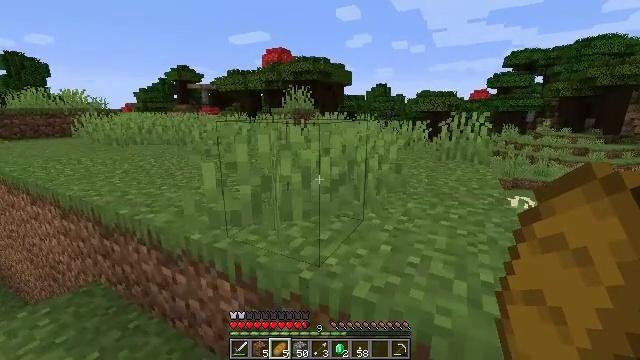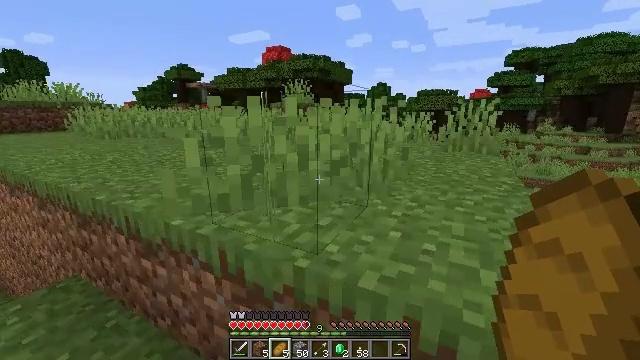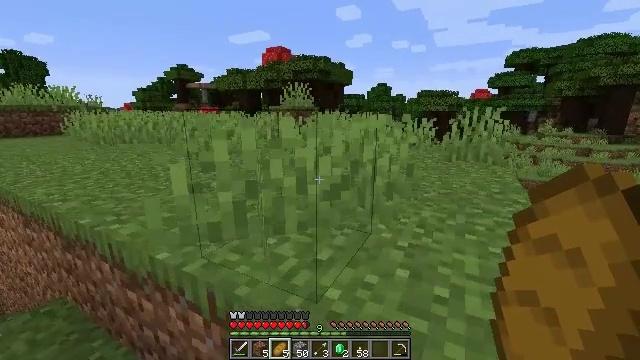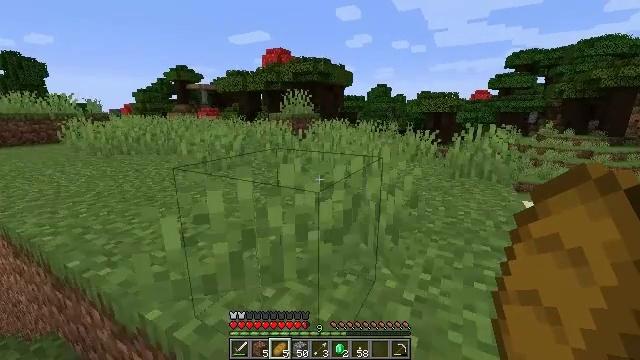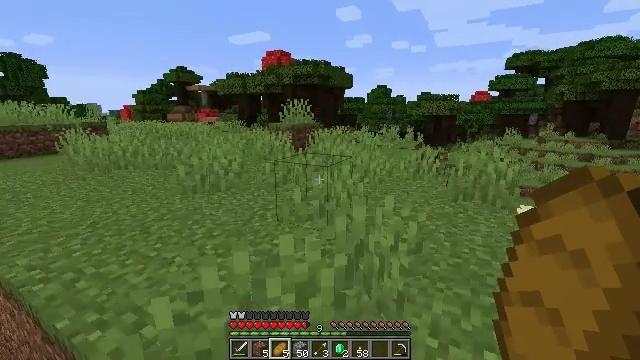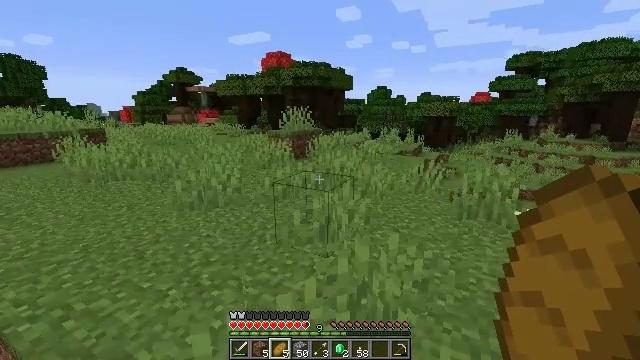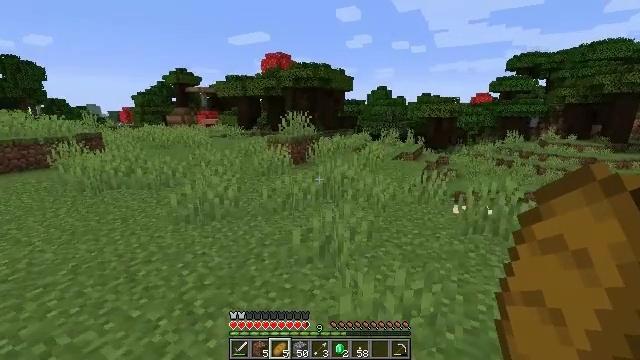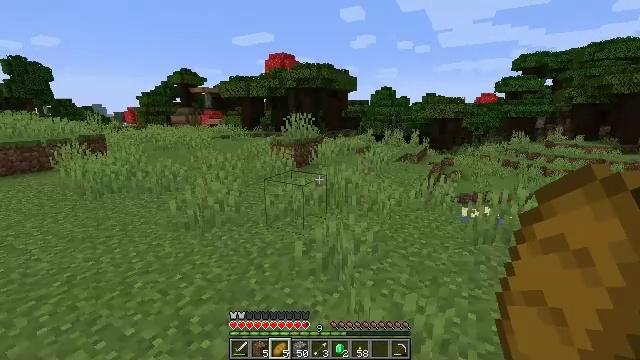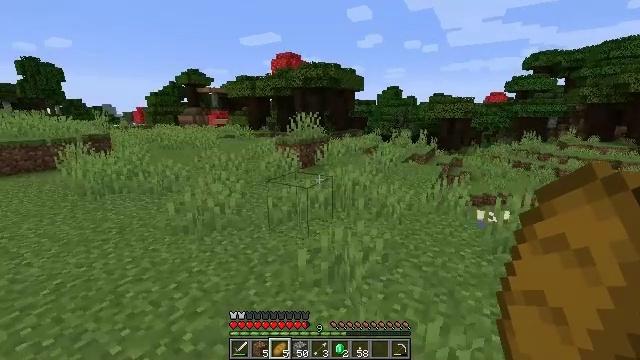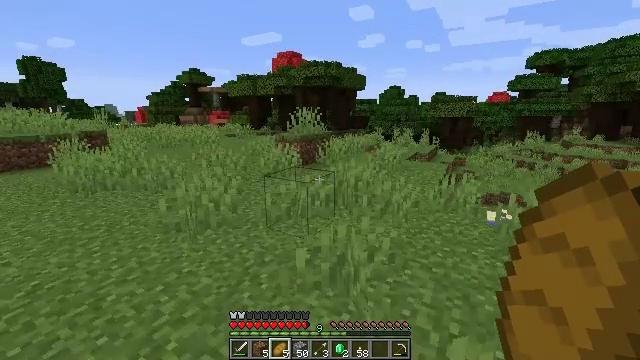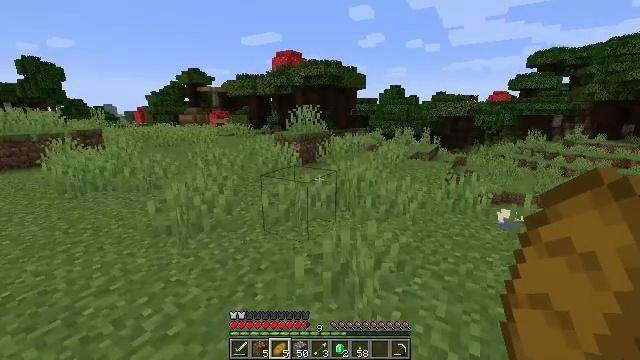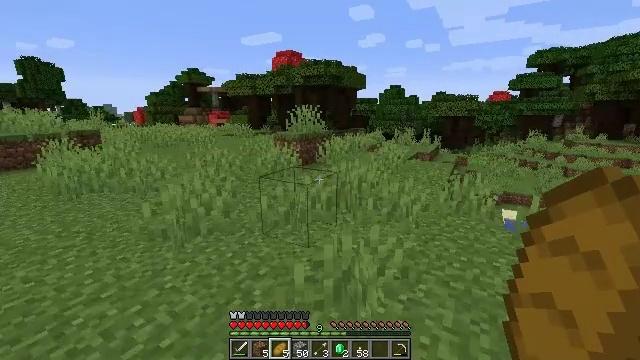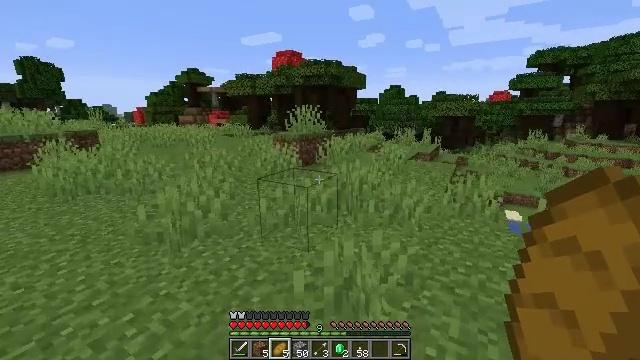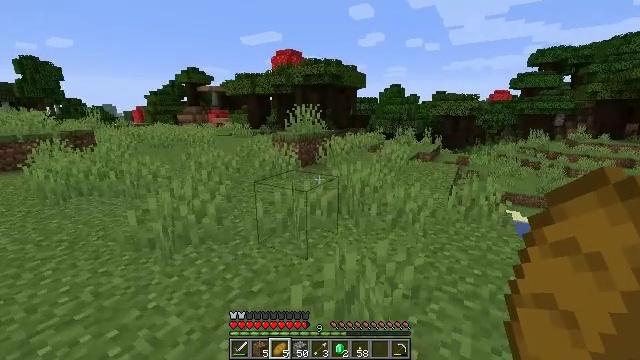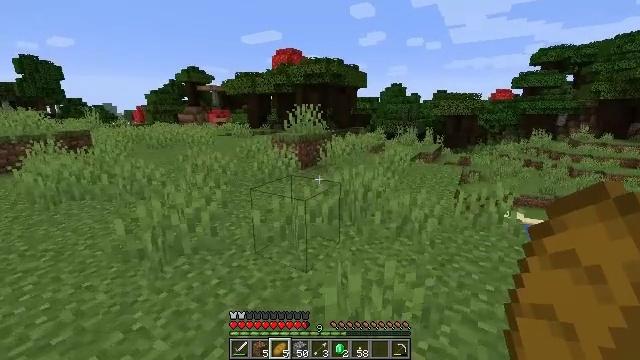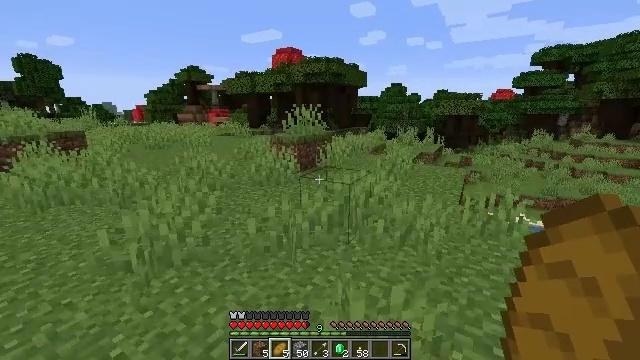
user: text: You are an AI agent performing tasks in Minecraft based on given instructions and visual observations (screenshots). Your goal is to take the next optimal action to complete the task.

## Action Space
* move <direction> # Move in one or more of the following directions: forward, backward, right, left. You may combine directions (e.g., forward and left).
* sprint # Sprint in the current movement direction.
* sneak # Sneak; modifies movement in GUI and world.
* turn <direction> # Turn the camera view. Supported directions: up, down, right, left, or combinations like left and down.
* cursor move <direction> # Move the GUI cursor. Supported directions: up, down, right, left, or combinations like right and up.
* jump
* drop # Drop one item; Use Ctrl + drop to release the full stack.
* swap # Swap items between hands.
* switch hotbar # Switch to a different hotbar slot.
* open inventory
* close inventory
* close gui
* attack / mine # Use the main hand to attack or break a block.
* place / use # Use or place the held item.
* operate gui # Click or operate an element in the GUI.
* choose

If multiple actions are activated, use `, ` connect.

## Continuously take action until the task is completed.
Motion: motion action
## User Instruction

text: Hunt fish.
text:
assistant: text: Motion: move forward, jump
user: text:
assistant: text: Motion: move forward, jump
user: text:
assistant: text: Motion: move forward, jump
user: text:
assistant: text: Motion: move forward, jump
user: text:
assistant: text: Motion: move forward, jump
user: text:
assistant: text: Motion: move forward, jump
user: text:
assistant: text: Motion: move forward, jump
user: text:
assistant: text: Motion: move forward, turn left, jump
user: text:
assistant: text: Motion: move forward, jump
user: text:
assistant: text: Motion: move forward, jump
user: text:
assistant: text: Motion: no_op
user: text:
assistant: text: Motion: no_op
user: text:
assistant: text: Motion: move forward
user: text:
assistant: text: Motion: move forward
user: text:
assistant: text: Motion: move forward
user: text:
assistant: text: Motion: move forward
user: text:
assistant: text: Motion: no_op
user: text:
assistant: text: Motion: move forward
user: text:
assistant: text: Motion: move forward
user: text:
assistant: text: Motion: move forward
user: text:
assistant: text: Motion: move forward
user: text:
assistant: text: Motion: move forward
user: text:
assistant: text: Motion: move forward
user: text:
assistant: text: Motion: move forward
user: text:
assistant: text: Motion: move forward
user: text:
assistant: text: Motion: move forward and move left
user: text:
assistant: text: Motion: move forward and move left
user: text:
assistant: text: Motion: move forward and move left
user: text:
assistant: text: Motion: move forward and move left
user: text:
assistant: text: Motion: move forward and move left